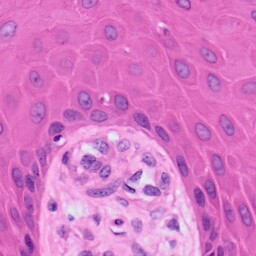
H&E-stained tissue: Skin